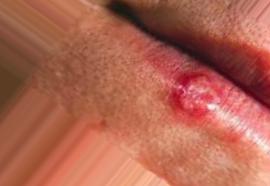
Condition: Mouth Ulcer